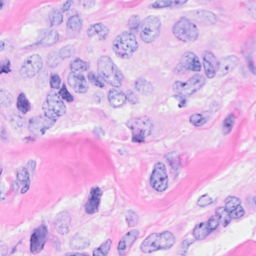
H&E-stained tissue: Breast